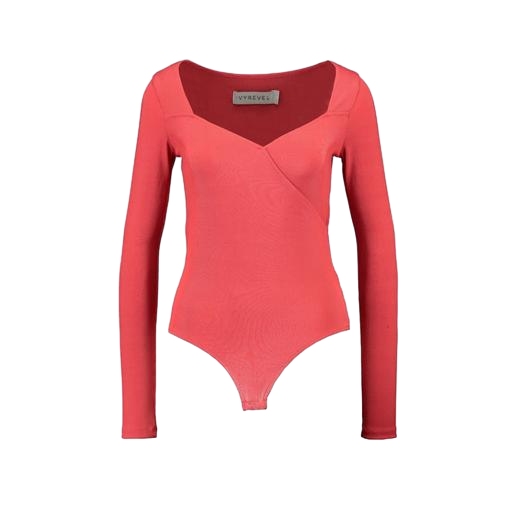
long-sleeve top, vibrant red and long sleeves, long sleeved fitted red shirt, white background